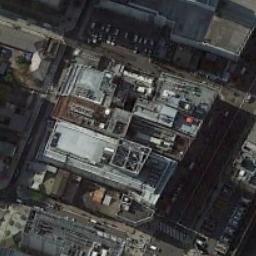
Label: commercial_area